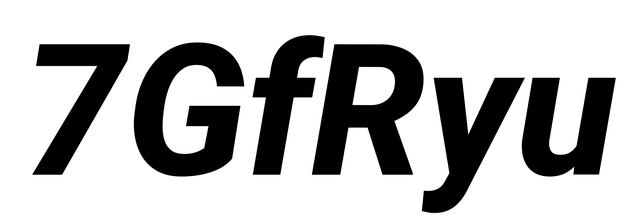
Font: Roboto-Italic_ExtraBold_Italic